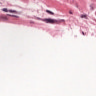
Metastatic tissue present: no